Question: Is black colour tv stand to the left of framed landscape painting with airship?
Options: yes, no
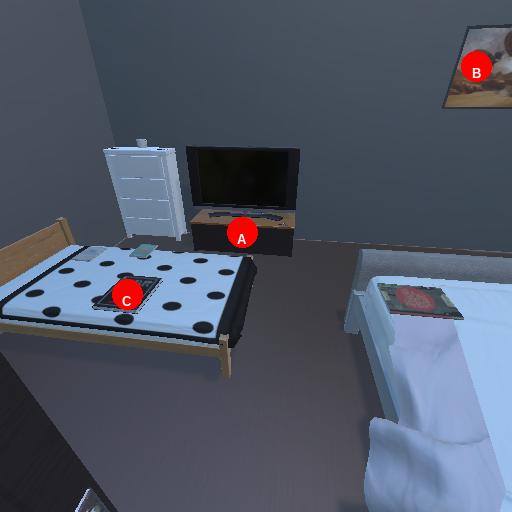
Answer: yes